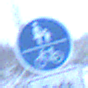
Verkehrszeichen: GemeinsamerGehUndRadweg
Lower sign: HinweisDurchVerbaleAngabe2
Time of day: Midday
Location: Outdoor (Nature)
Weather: Overcast
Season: Winter
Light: Natural